Question: I'm new to pandas and I want to know if there is a way to map a column of lists in a dataframe to values stored in a dictionary.
Lets say I have the dataframe 'df' and the dictionary 'dict'. I want to create a new column named 'Description' in the dataframe where I can see the description of the Codes shown. The values of the items in the column should be stored in a list as well.
'''
import pandas as pd
data = {'Codes':[['E0'],['E0','E1'],['E3']]}
df = pd.DataFrame(data)
dic = {'E0':'Error Code', 'E1':'Door Open', 'E2':'Door Closed'}
'''

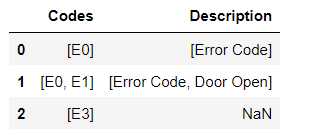
Answer: Most efficient would be to use a list comprehension.
'''
df['Description'] = [[dic.get(x, None) for x in l] for l in df['Codes']]
'''
output:
'''
Codes Description
0 [E0] [Error Code]
1 [E0, E1] [Error Code, Door Open]
2 [E3] [None]
'''
If needed you can post-process to replace the empty lists with NaN, use an alternative list comprehension to avoid non-matches: '[[dic[x] for x in l if x in dic] for l in df['Codes']]', but this would probably be ambiguous if you have one no-match among several matches (which one is which?).